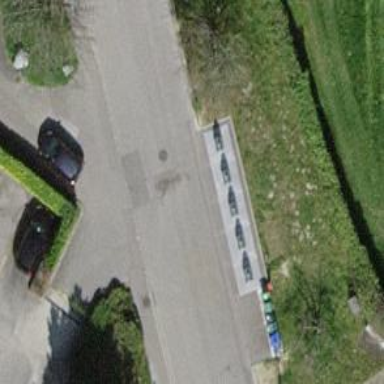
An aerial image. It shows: Recycling container for green waste found in recycling facility.